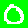
Digit: 0